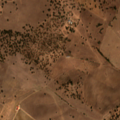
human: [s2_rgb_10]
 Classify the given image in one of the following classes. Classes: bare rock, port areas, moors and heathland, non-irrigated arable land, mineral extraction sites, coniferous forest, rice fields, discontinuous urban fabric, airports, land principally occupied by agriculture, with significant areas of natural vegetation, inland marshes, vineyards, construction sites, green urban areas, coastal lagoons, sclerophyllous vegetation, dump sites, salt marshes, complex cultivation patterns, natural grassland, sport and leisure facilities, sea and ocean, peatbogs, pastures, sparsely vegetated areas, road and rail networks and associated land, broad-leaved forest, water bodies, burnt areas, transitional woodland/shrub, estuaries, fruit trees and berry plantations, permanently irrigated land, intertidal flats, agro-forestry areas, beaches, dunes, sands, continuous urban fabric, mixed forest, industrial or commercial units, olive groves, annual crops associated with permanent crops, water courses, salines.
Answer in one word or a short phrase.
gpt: non-irrigated arable land, permanently irrigated land, complex cultivation patterns, agro-forestry areas